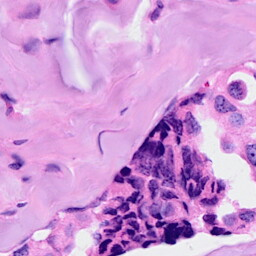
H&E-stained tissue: Breast